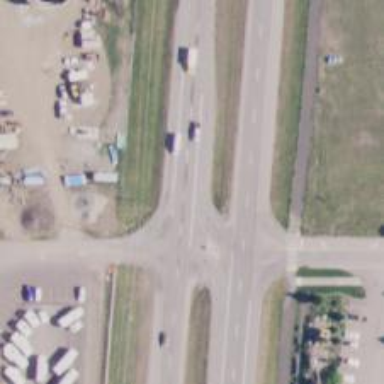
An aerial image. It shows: Trunk link highway.